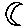
Label: moon